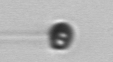
Label: flagellate